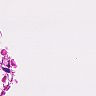
Metastatic tissue present: no